Field crop: maize
Growth stage: 2
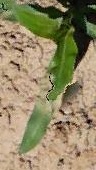
Species: maize